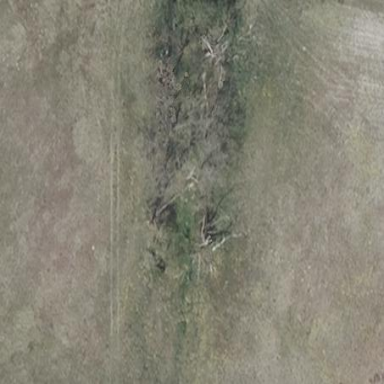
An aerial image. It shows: Patch of scrub vegetation.